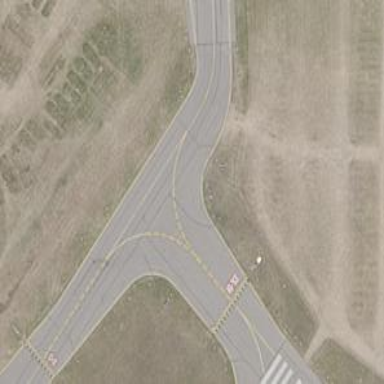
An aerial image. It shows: Image of taxiway at airport.